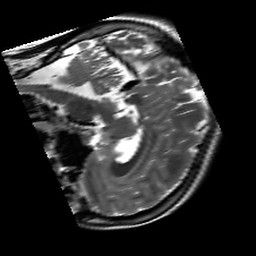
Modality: T2w
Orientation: sagittal
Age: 21
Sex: female
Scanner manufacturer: siemens
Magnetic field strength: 3 T
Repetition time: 7 s
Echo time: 0.09 s